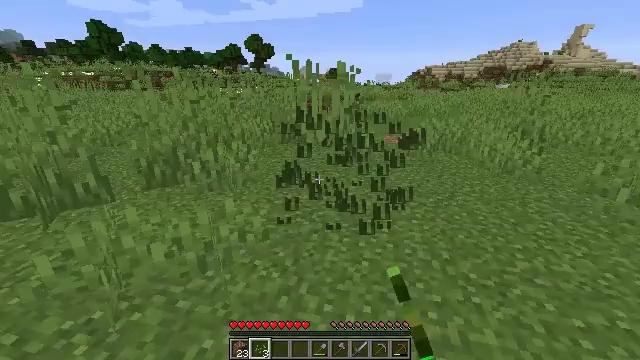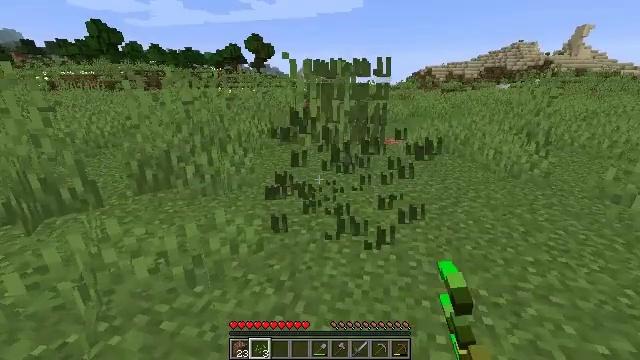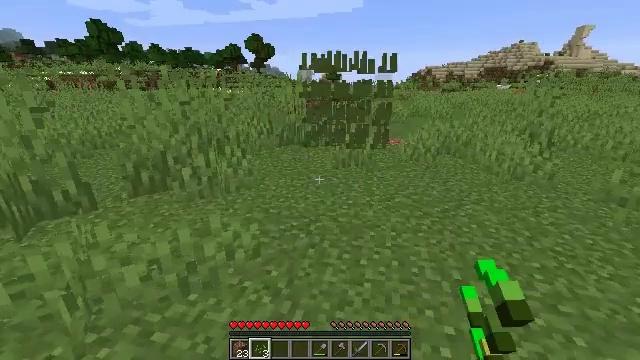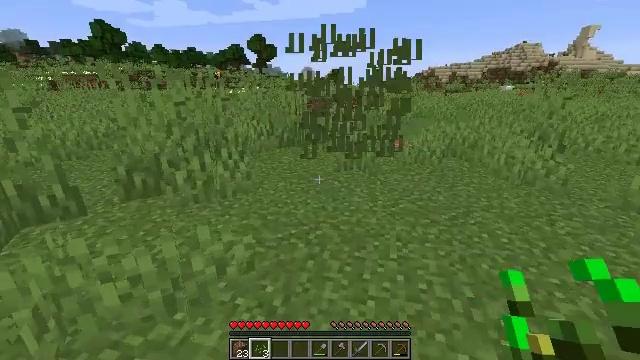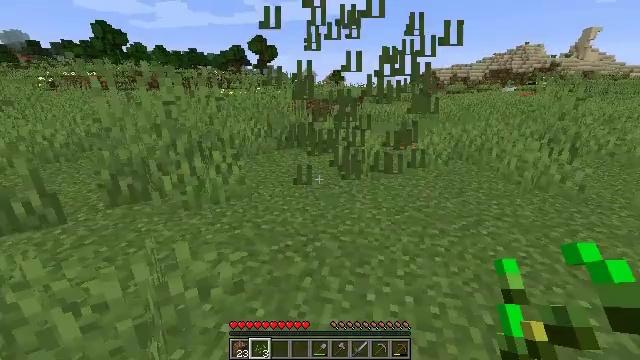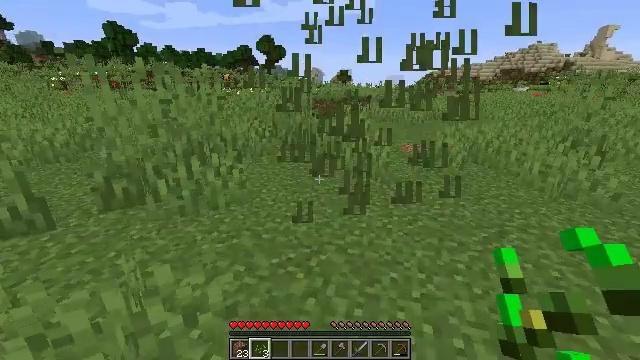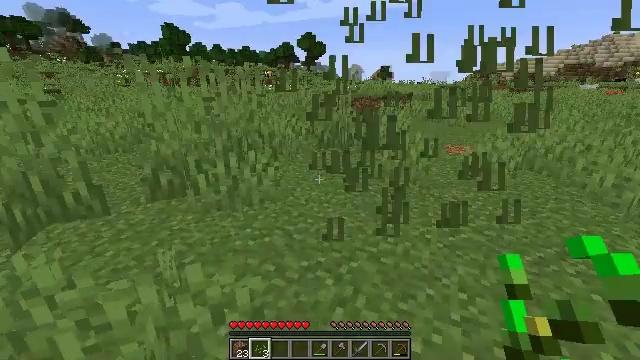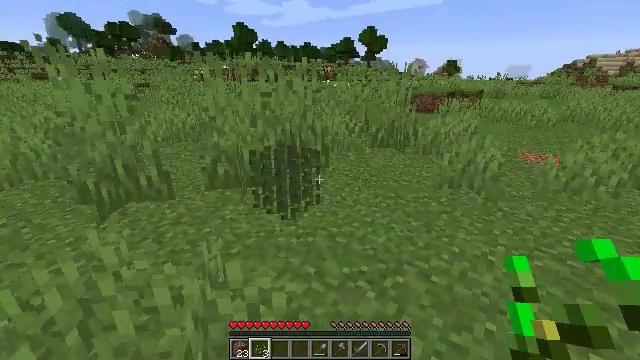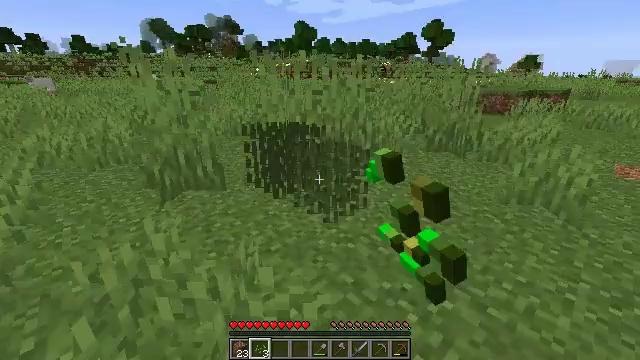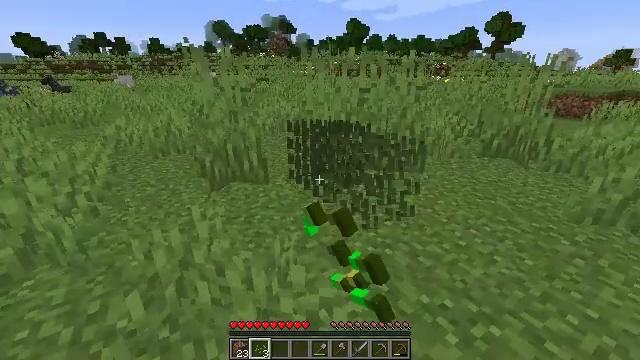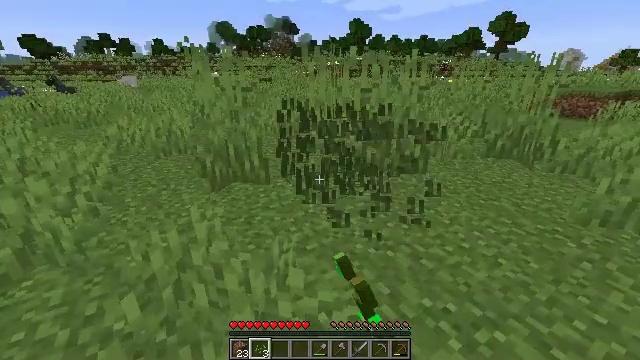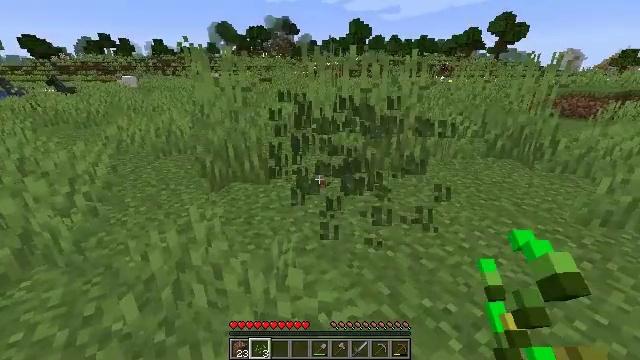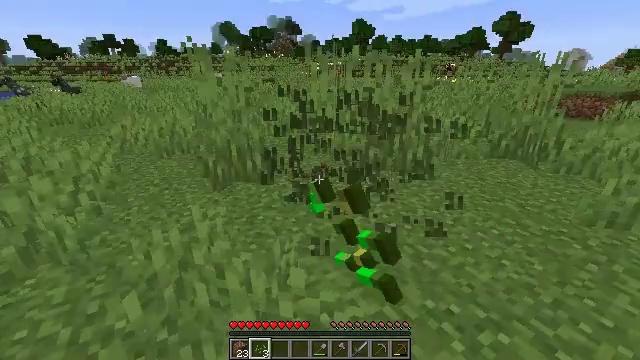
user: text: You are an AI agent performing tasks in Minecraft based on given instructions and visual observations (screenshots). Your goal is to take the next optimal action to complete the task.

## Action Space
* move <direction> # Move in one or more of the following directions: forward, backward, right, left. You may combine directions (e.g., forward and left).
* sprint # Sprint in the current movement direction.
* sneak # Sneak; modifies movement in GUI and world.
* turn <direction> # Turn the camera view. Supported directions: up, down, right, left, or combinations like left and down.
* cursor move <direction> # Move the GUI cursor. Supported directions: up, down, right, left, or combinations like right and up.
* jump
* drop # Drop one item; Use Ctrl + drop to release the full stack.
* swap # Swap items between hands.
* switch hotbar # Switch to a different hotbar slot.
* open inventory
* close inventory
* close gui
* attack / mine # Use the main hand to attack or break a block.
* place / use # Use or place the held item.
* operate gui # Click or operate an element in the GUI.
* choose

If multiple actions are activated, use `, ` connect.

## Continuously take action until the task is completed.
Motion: motion action
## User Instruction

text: Mine tall grass from the ground.
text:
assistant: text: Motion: move forward, attack / mine
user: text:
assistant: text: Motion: move forward, attack / mine
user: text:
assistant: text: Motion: move forward, attack / mine
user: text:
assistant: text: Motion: move forward, attack / mine
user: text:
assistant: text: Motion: move forward, turn left, attack / mine
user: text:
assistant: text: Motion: move forward, turn left, attack / mine
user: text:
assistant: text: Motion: turn left, attack / mine
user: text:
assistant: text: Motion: turn left, attack / mine
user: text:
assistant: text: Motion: turn left, attack / mine
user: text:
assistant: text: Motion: attack / mine
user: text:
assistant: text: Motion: attack / mine
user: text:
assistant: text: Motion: attack / mine
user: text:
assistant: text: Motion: attack / mine